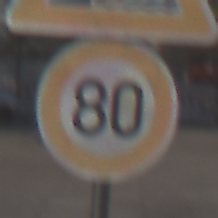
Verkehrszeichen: Geschwindigkeit80
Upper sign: Ufer
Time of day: MorningAfternoon
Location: Outdoor (Urban)
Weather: Clear
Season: NotSpecified
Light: Natural